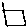
Label: square